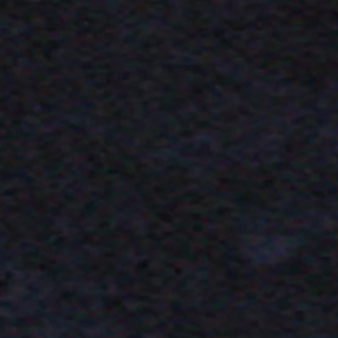
Label: other